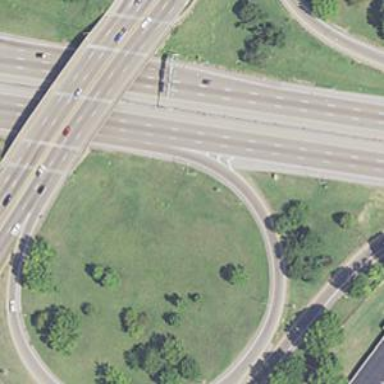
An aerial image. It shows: Motorway link.